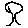
Label: tree